Question: I was doing unit test in eclipse g++ using google test. I got an error when i tried to unit test the self assignment check in the class i designed.
as usual, the overload is pretty standard and looks like this:
'''
CLASS operator=(const CLASS& rhs);
'''
and when i tried to have this in the test:
'''
CLASS A;
A = A; //compile error here, saying self assignment to itself. have no clue why, though.
'''
I wonder if there is a specific way for self assignment test. Thanks.
FYI, below is the snapshot of the error

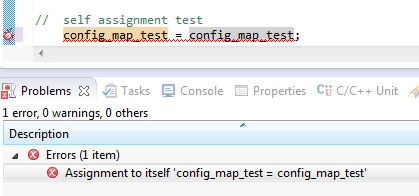
Answer: A self assignment statement 'x = x'; is not, of course, an error in C++
and you do not have any error here.
If you run a build of your project and look at the output in the IDE
tab, rather than the tab, you will see that the compiler does
not report such an error. Unless it report some error, you project will build
successfully.
If you look at the self-assignment error reported under the
tab you will see that its is , not .
This means that the problem is reported by the Eclipse CDT Code Analyser
(Codan), not by the compiler.
Codan is reporting self-assignment as an error because self-assignment is
almost always a . But in your case it is deliberate.
You have two choices:
- -
To do 2):
- - - - - -